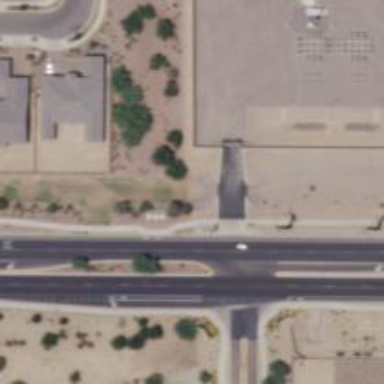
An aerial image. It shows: Secondary road with asphalt surface and sidewalk on the left.